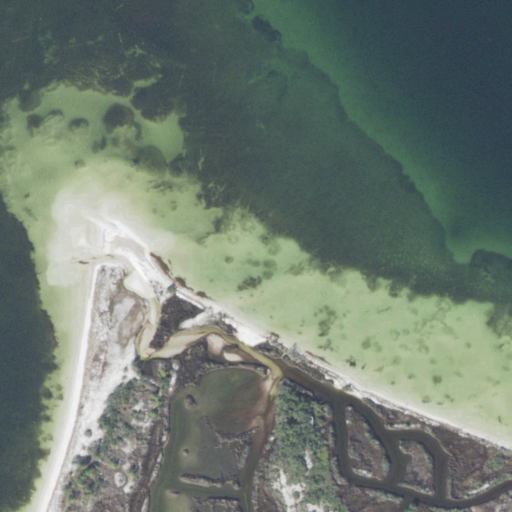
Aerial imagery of cape in Florida named Range Point containing open water, herbaceous wetlands, and barren land